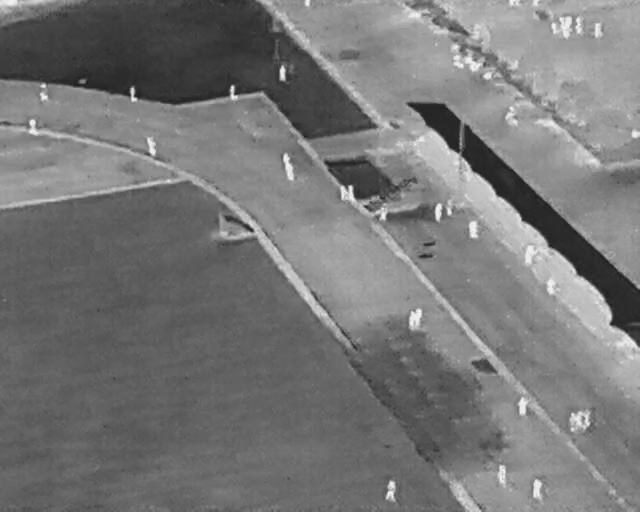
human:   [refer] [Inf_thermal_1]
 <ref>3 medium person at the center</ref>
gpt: <box>[[66, 40, 70, 42, 2], [58, 40, 61, 42, 2], [43, 32, 46, 34, 2]]</box>

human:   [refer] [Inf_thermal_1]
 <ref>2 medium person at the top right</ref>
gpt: <box>[[92, 4, 95, 6, 2], [78, 21, 81, 24, 2]]</box>

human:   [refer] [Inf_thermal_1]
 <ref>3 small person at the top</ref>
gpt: <box>[[47, 0, 48, 1, 2], [42, 13, 45, 14, 2], [35, 17, 37, 18, 2]]</box>

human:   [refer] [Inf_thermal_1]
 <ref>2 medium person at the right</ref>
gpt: <box>[[72, 43, 75, 45, 2], [84, 54, 87, 56, 2]]</box>

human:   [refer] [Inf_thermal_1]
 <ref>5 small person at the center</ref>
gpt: <box>[[53, 37, 56, 38, 2], [52, 36, 54, 38, 2], [43, 30, 46, 32, 2], [63, 61, 66, 62, 2], [62, 61, 65, 63, 2]]</box>

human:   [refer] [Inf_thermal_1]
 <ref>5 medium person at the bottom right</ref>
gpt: <box>[[80, 78, 83, 80, 2], [87, 81, 91, 83, 2], [89, 81, 92, 82, 2], [82, 94, 85, 96, 2], [76, 91, 80, 93, 2]]</box>

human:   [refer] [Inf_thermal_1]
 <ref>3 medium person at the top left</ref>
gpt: <box>[[3, 23, 6, 25, 2], [5, 16, 8, 19, 2], [22, 27, 25, 29, 2]]</box>

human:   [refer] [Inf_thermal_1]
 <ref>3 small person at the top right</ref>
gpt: <box>[[83, 0, 84, 1, 2], [80, 0, 81, 1, 2], [79, 0, 80, 1, 2]]</box>